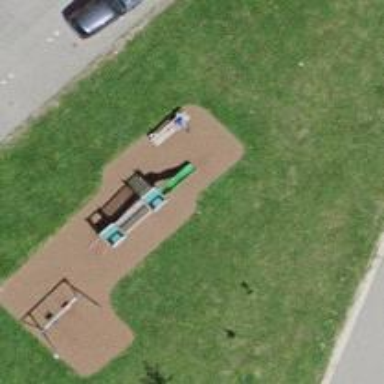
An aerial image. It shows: Playground area for leisure activities on the land.